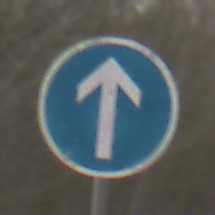
Verkehrszeichen: VorgeschriebeneFahrtrichtungGeradeaus
Umgebung: Outdoor, Nature
Tageszeit: MorningAfternoon
Wetter: PartlyCloudy
Licht: Natural
Jahreszeit: Winter
Kontrast: MediumContrast